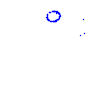
Particle: proton